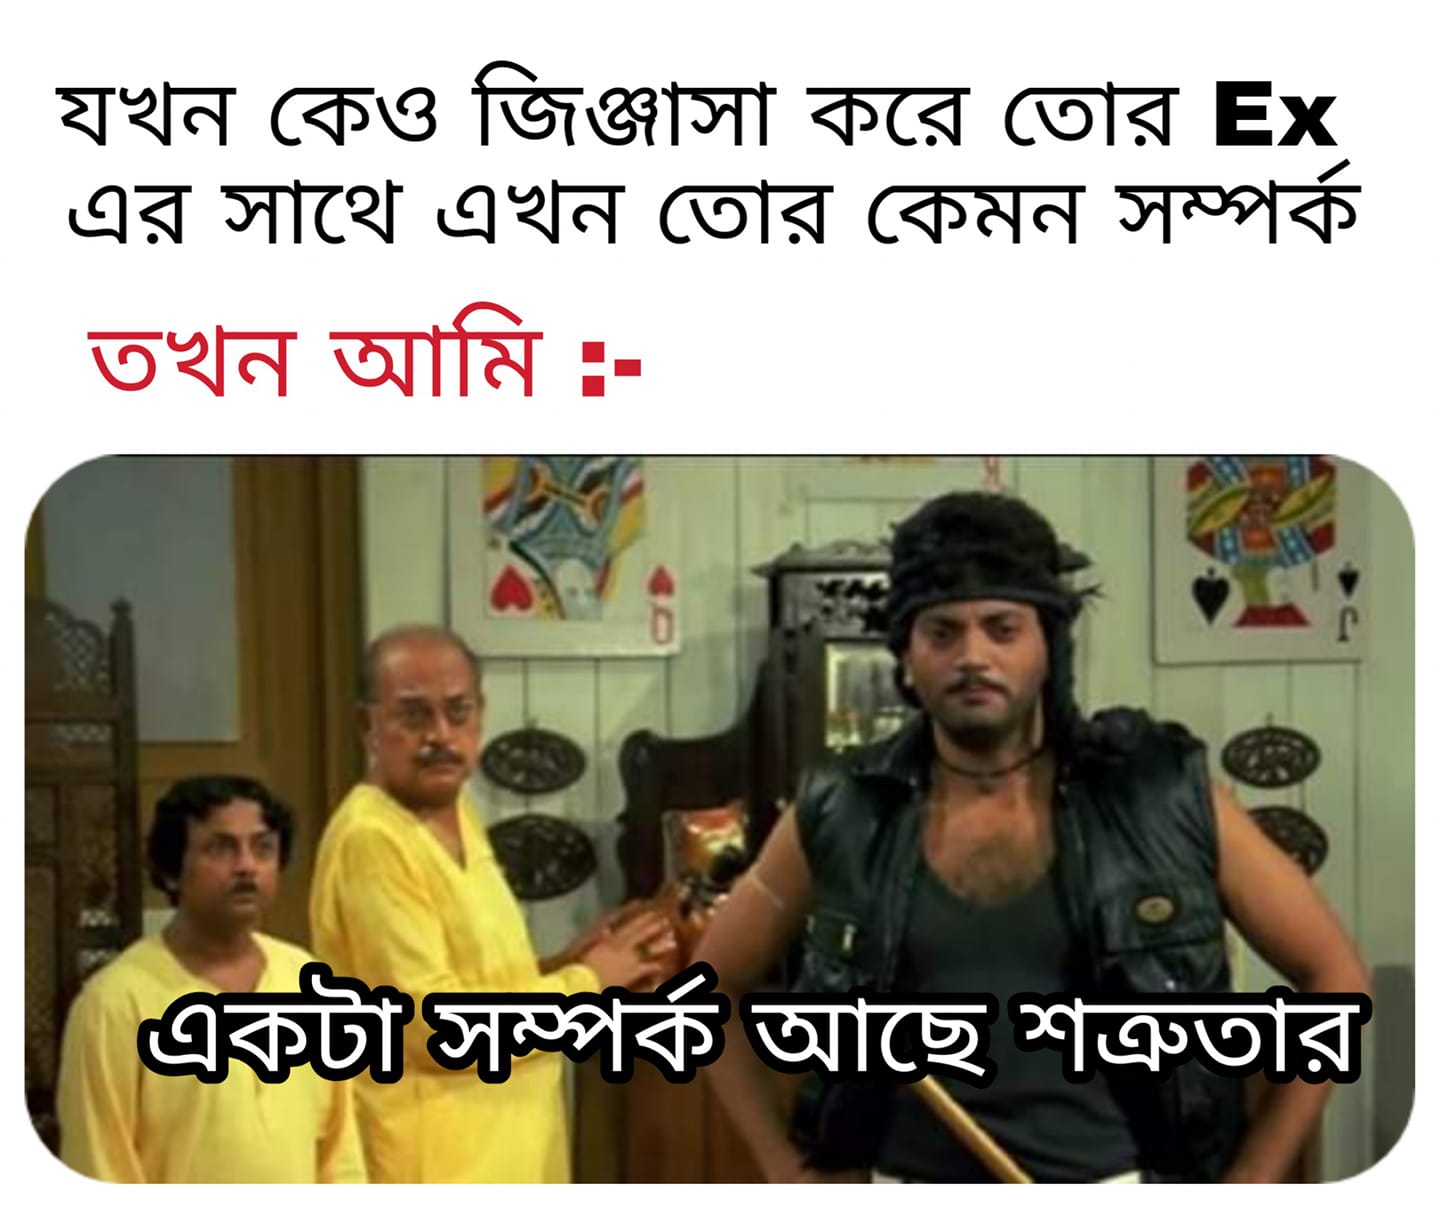
Caption: যখন কেও জিজ্ঞাসা করে তোর Ex এর সাথে এখন তোর কেমন সম্পর্ক    তখন আমিঃ-     একটা সম্পর্ক আছে শত্রুতার
Label: non-hate